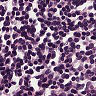
Metastatic tissue present: no